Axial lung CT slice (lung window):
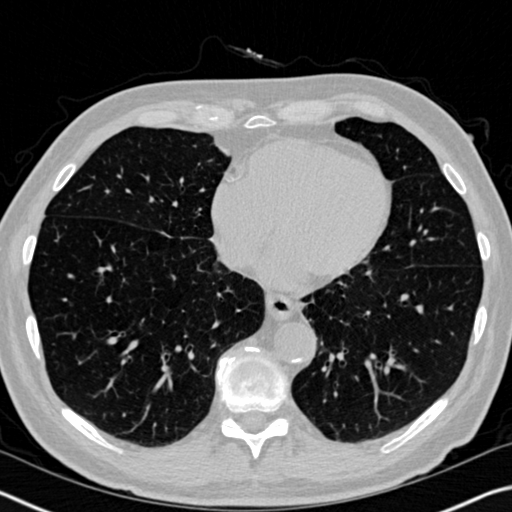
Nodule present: no